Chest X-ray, PA view. Patient: 60 years old, sex F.
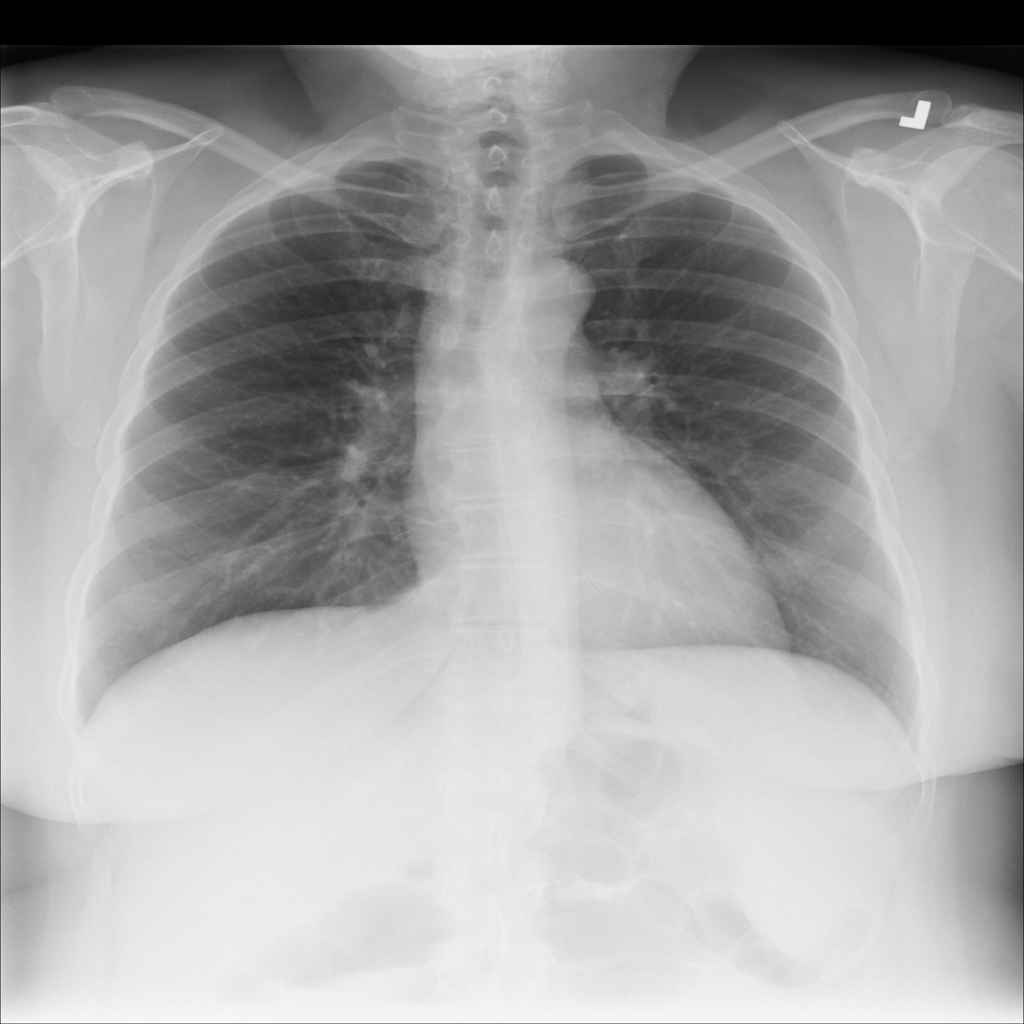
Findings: No Finding